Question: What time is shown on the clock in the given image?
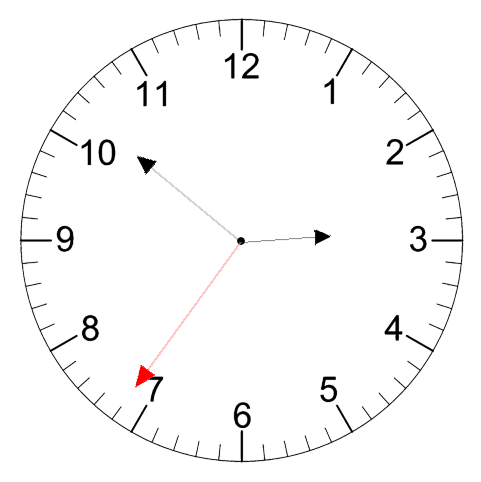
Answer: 02:51:36